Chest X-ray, PA view. Patient: 69 years old, sex F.
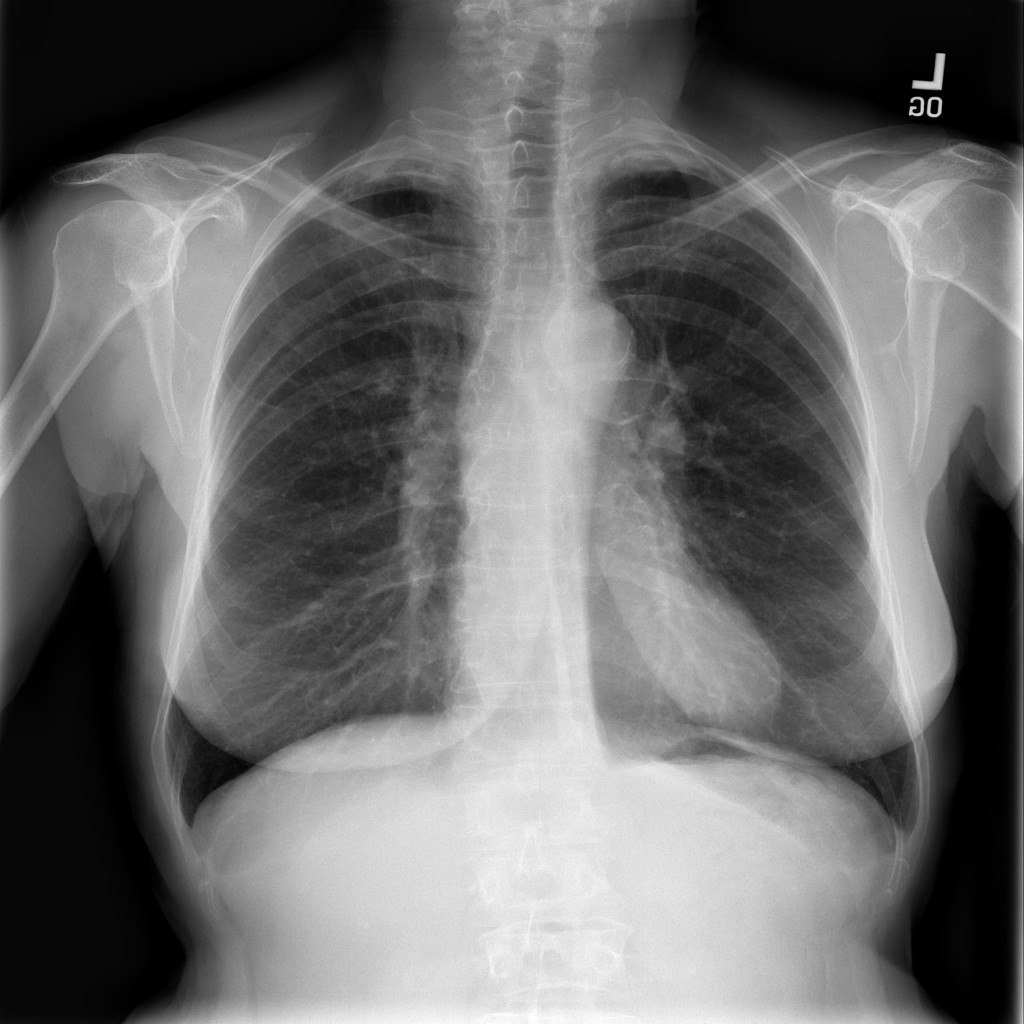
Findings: Pleural_Thickening